Interaction volume radius: 5 \u00c5
Interaction volume height: 15 \u00c5
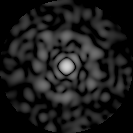
Disorder parameter: 0.8397